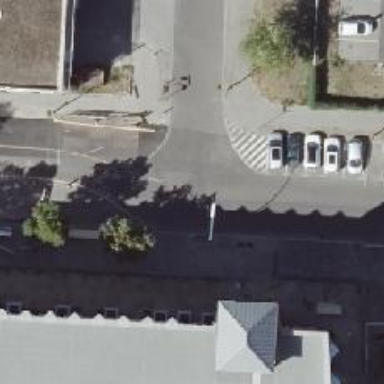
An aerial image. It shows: Residential road with asphalt surface. There are separate sidewalks and parking is allowed on the left side on the kerb and half on the kerb on the right side.